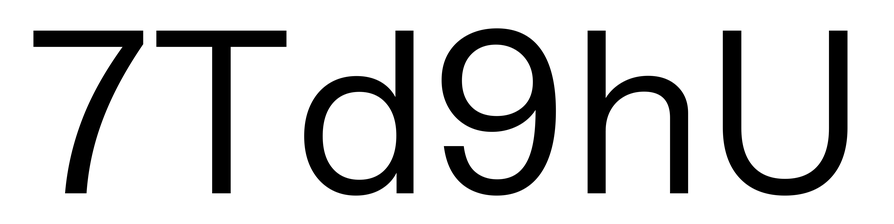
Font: InstrumentSans_Regular